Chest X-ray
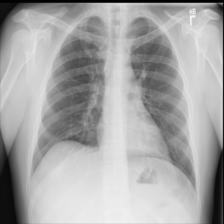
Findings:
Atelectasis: negative
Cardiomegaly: negative
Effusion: negative
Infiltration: negative
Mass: negative
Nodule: negative
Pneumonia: negative
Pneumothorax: negative
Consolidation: negative
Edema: negative
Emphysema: negative
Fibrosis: negative
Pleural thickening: negative
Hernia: negative